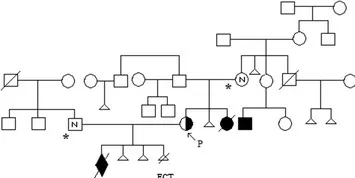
Patient's pedigree. Arrow indicates proband. Proband's mother and husband are indicated by an asterisk. Only these family members were tested. 'N' means normal karyotypes. Only in proband both cytogenetic and FISH testing were performed.
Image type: pathology (fish)